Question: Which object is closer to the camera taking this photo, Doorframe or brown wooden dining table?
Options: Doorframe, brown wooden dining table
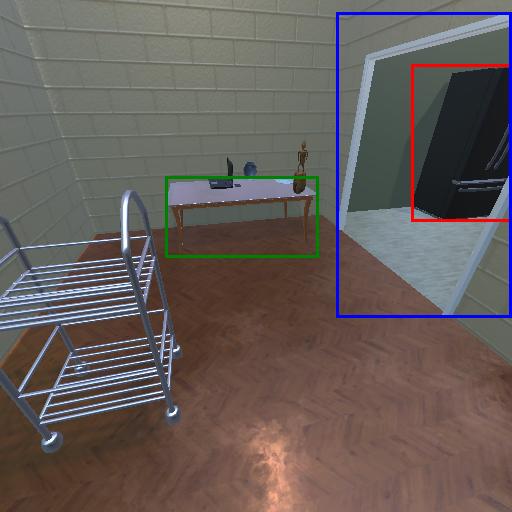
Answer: Doorframe